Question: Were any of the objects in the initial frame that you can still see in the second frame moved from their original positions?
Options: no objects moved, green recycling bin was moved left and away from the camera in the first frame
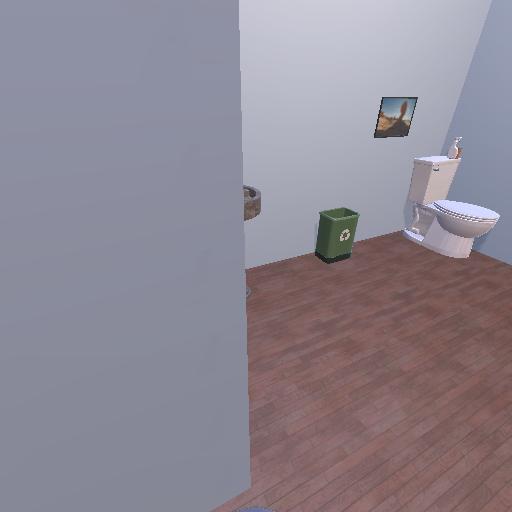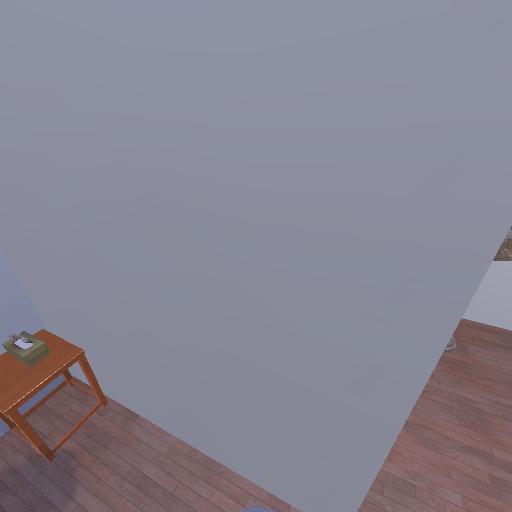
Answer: no objects moved